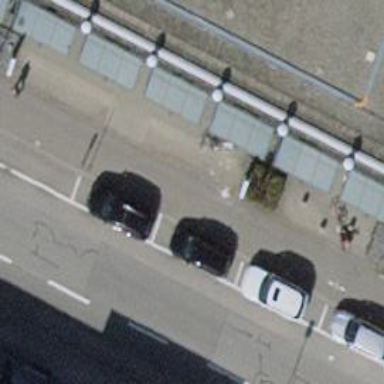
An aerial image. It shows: Bicycle rental service.